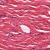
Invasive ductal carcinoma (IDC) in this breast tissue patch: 0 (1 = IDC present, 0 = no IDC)